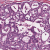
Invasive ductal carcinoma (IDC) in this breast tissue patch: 0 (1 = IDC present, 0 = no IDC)